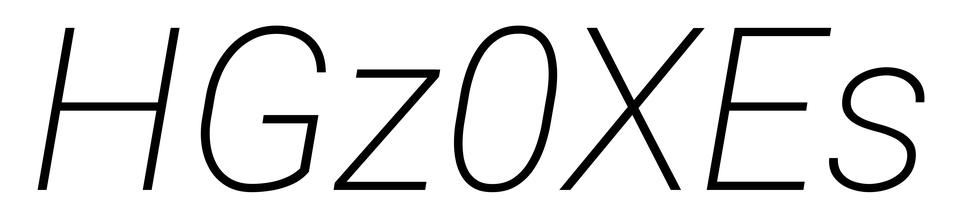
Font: Roboto-Italic_ExtraLight_Italic